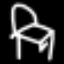
Label: chair